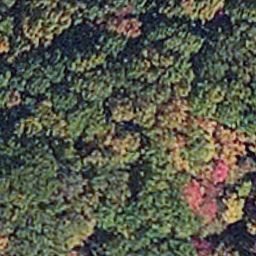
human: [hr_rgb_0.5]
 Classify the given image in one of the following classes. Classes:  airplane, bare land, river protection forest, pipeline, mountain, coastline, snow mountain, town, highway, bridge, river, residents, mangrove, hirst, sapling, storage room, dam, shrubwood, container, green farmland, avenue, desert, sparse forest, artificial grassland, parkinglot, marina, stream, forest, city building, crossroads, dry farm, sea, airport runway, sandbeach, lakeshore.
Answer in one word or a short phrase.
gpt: mangrove